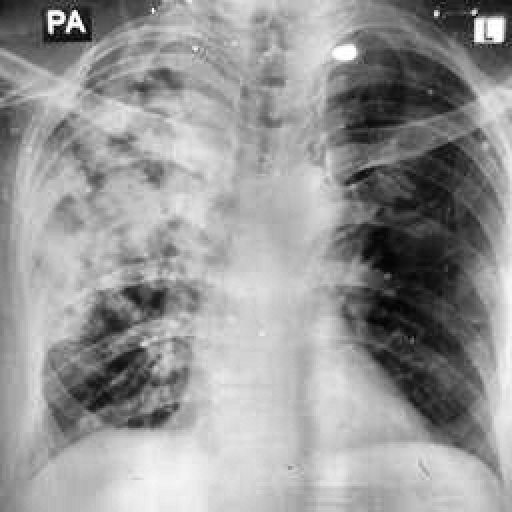
Finding: TUBERCULOSIS